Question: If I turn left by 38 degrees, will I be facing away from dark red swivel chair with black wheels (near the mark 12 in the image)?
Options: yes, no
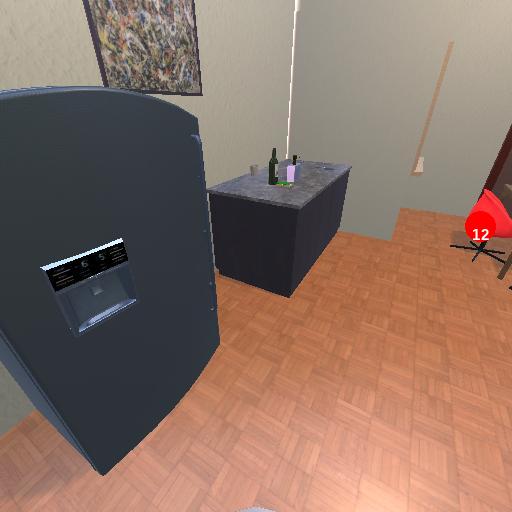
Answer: yes